Field crop: tomato
Growth stage: 1
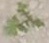
Species: portulaca